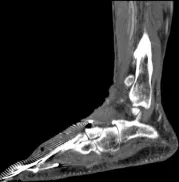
MPR view of the right plantar arch. Sagittal MPR images (A, B) demonstrate the plantar arch with apparent artifacts arising from the metal k- wires.
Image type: radiology (ct)